Question: I want to create an animated popover bubble like the one below. With the same expanding/contracting bounce animation. Does anyone know how to go about this? Is is just a UIView with animation? What animation effect is this? Any pointers on how to go about this would be really appreciated. Thanks!

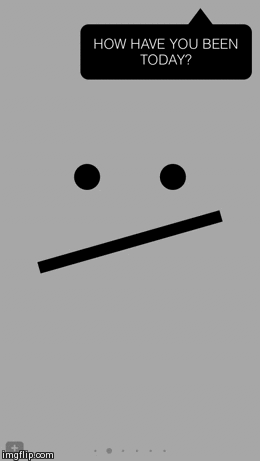
Answer: You can use the
Obj-C:
'animateWithDuration:delay:usingSpringWithDamping:initialSpringVelocity:options:animations:animations completion:' method like this:
'''
UIView *animationView = [[UIView alloc] initWithFrame:CGRectMake(50, 90, 100, 50)];
animationView.backgroundColor = [UIColor redColor];
animationView.transform = CGAffineTransformMakeScale(0, 0);
[self.view addSubview:animationView];
[UIView animateWithDuration:0.3
delay:0
usingSpringWithDamping:0.5
initialSpringVelocity:5
options:UIViewAnimationOptionCurveEaseInOut
animations:^{
animationView.transform = CGAffineTransformIdentity;
}
completion:nil];
'''
Swift:
'''
var animationView: UIView = UIView(frame: CGRectMake(50, 90, 100, 50))
animationView.backgroundColor = UIColor.redColor()
animationView.transform = CGAffineTransformMakeScale(0, 0)
self.view!.addSubview(animationView)
UIView.animateWithDuration(0.3, delay: 0, usingSpringWithDamping: 0.5, initialSpringVelocity: 5, options: .CurveEaseInOut, animations: {() -> Void in
animationView.transform = CGAffineTransformIdentity
}, completion: { _ in })
'''